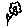
Label: flower